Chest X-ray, PA view. Patient: 43 years old, sex F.
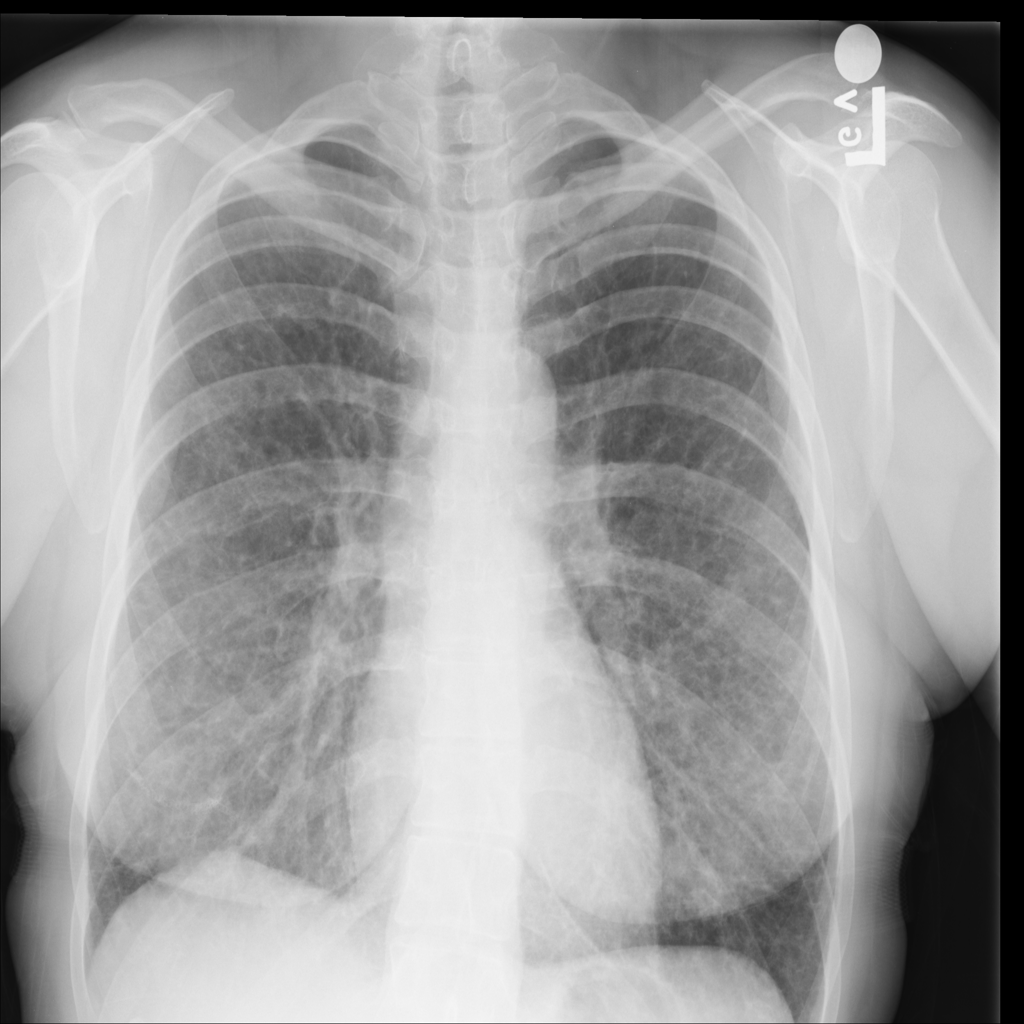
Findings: No Finding